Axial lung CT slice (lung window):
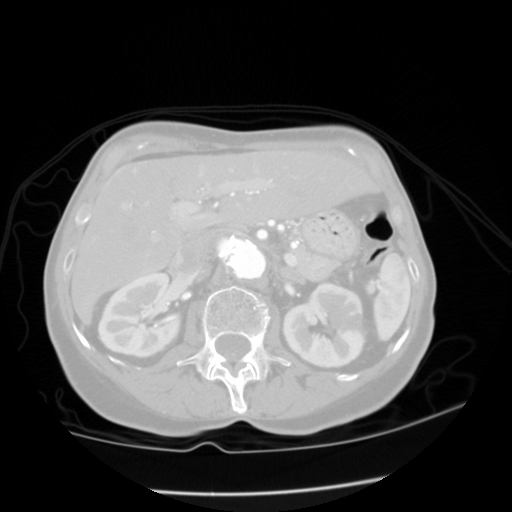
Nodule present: no